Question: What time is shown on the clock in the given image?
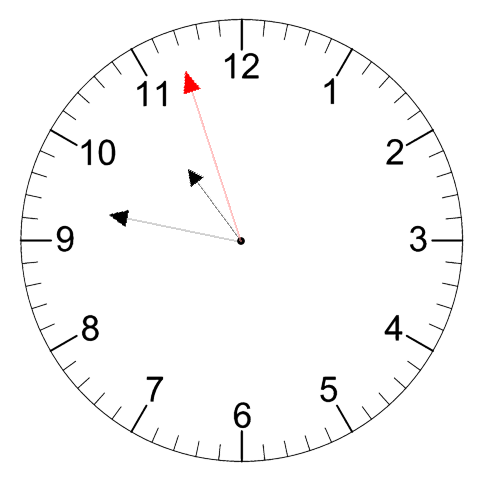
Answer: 10:46:57